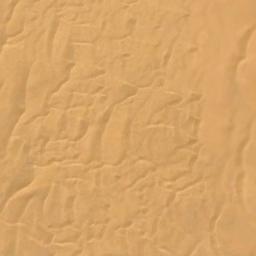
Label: desert